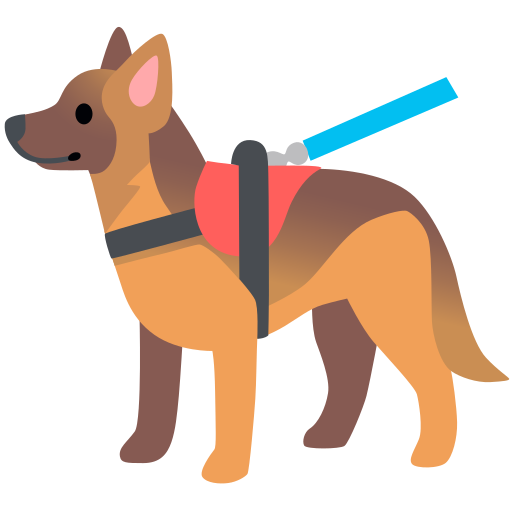
Emoji: 🐕‍🦺